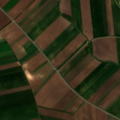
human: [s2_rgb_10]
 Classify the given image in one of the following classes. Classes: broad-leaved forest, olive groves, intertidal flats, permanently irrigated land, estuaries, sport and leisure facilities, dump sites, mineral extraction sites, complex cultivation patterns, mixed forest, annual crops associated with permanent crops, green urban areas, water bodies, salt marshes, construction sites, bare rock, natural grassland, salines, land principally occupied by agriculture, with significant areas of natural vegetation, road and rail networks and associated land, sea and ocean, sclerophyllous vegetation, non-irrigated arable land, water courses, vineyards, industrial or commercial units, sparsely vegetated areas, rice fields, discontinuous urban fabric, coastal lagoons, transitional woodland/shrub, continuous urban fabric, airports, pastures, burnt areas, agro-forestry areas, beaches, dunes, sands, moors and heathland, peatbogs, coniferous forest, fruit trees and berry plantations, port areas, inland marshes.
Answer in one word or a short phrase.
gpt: non-irrigated arable land